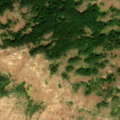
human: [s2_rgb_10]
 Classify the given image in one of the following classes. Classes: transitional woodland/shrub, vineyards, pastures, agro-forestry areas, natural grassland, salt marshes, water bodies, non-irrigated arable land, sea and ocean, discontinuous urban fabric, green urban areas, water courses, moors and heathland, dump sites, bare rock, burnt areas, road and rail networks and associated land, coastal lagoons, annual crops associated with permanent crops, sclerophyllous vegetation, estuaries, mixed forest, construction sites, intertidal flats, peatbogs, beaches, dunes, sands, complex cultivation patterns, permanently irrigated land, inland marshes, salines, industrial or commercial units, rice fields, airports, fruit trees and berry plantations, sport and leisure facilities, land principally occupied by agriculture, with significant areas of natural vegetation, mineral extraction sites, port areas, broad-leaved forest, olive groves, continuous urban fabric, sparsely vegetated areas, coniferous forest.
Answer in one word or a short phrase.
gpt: broad-leaved forest, natural grassland, transitional woodland/shrub